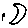
Label: moon